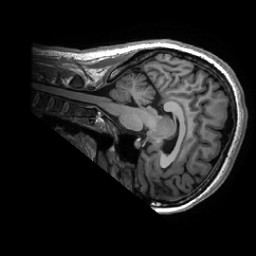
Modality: T1w
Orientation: sagittal
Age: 30
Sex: female
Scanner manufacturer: ge
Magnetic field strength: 3 T
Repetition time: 0.0073 s
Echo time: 0.003 s